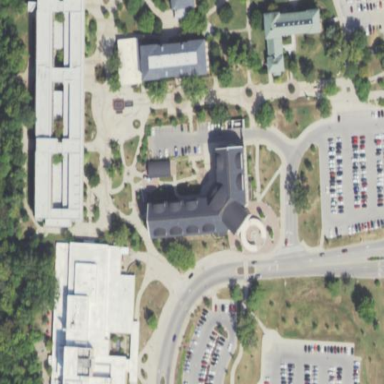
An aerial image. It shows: View of university building.